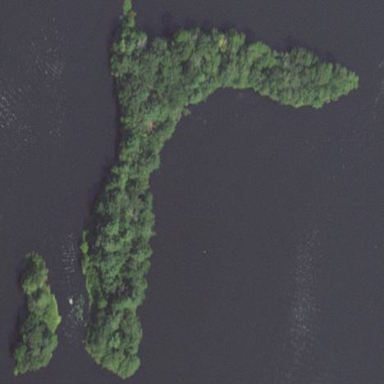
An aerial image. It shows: Islet.